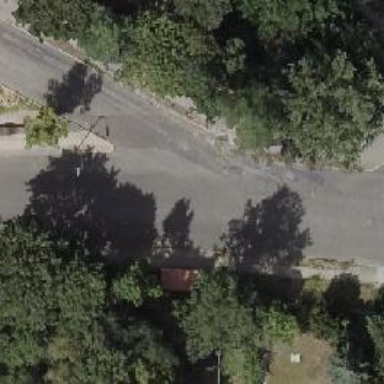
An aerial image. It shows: Residential road with sidewalks on both sides.